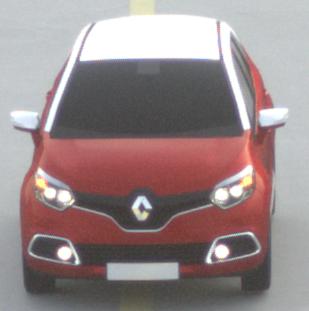
Make: Renault
Model: Captur ENERGY TCe 90
Detailed model: Captur (I)
Model produced from: 2013/06
Model produced until: 2015/05
Doors: 5
Color: red
Road condition: dry road
Daytime: sunrise or sunset
Contrast: low contrast